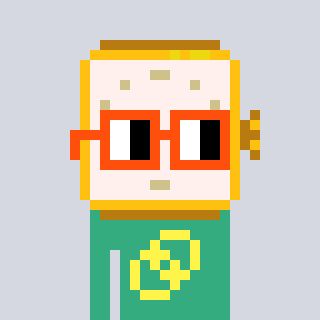
a pixel art character with square orange glasses, a watch-shaped head and a teal-colored body on a cool background